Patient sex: F
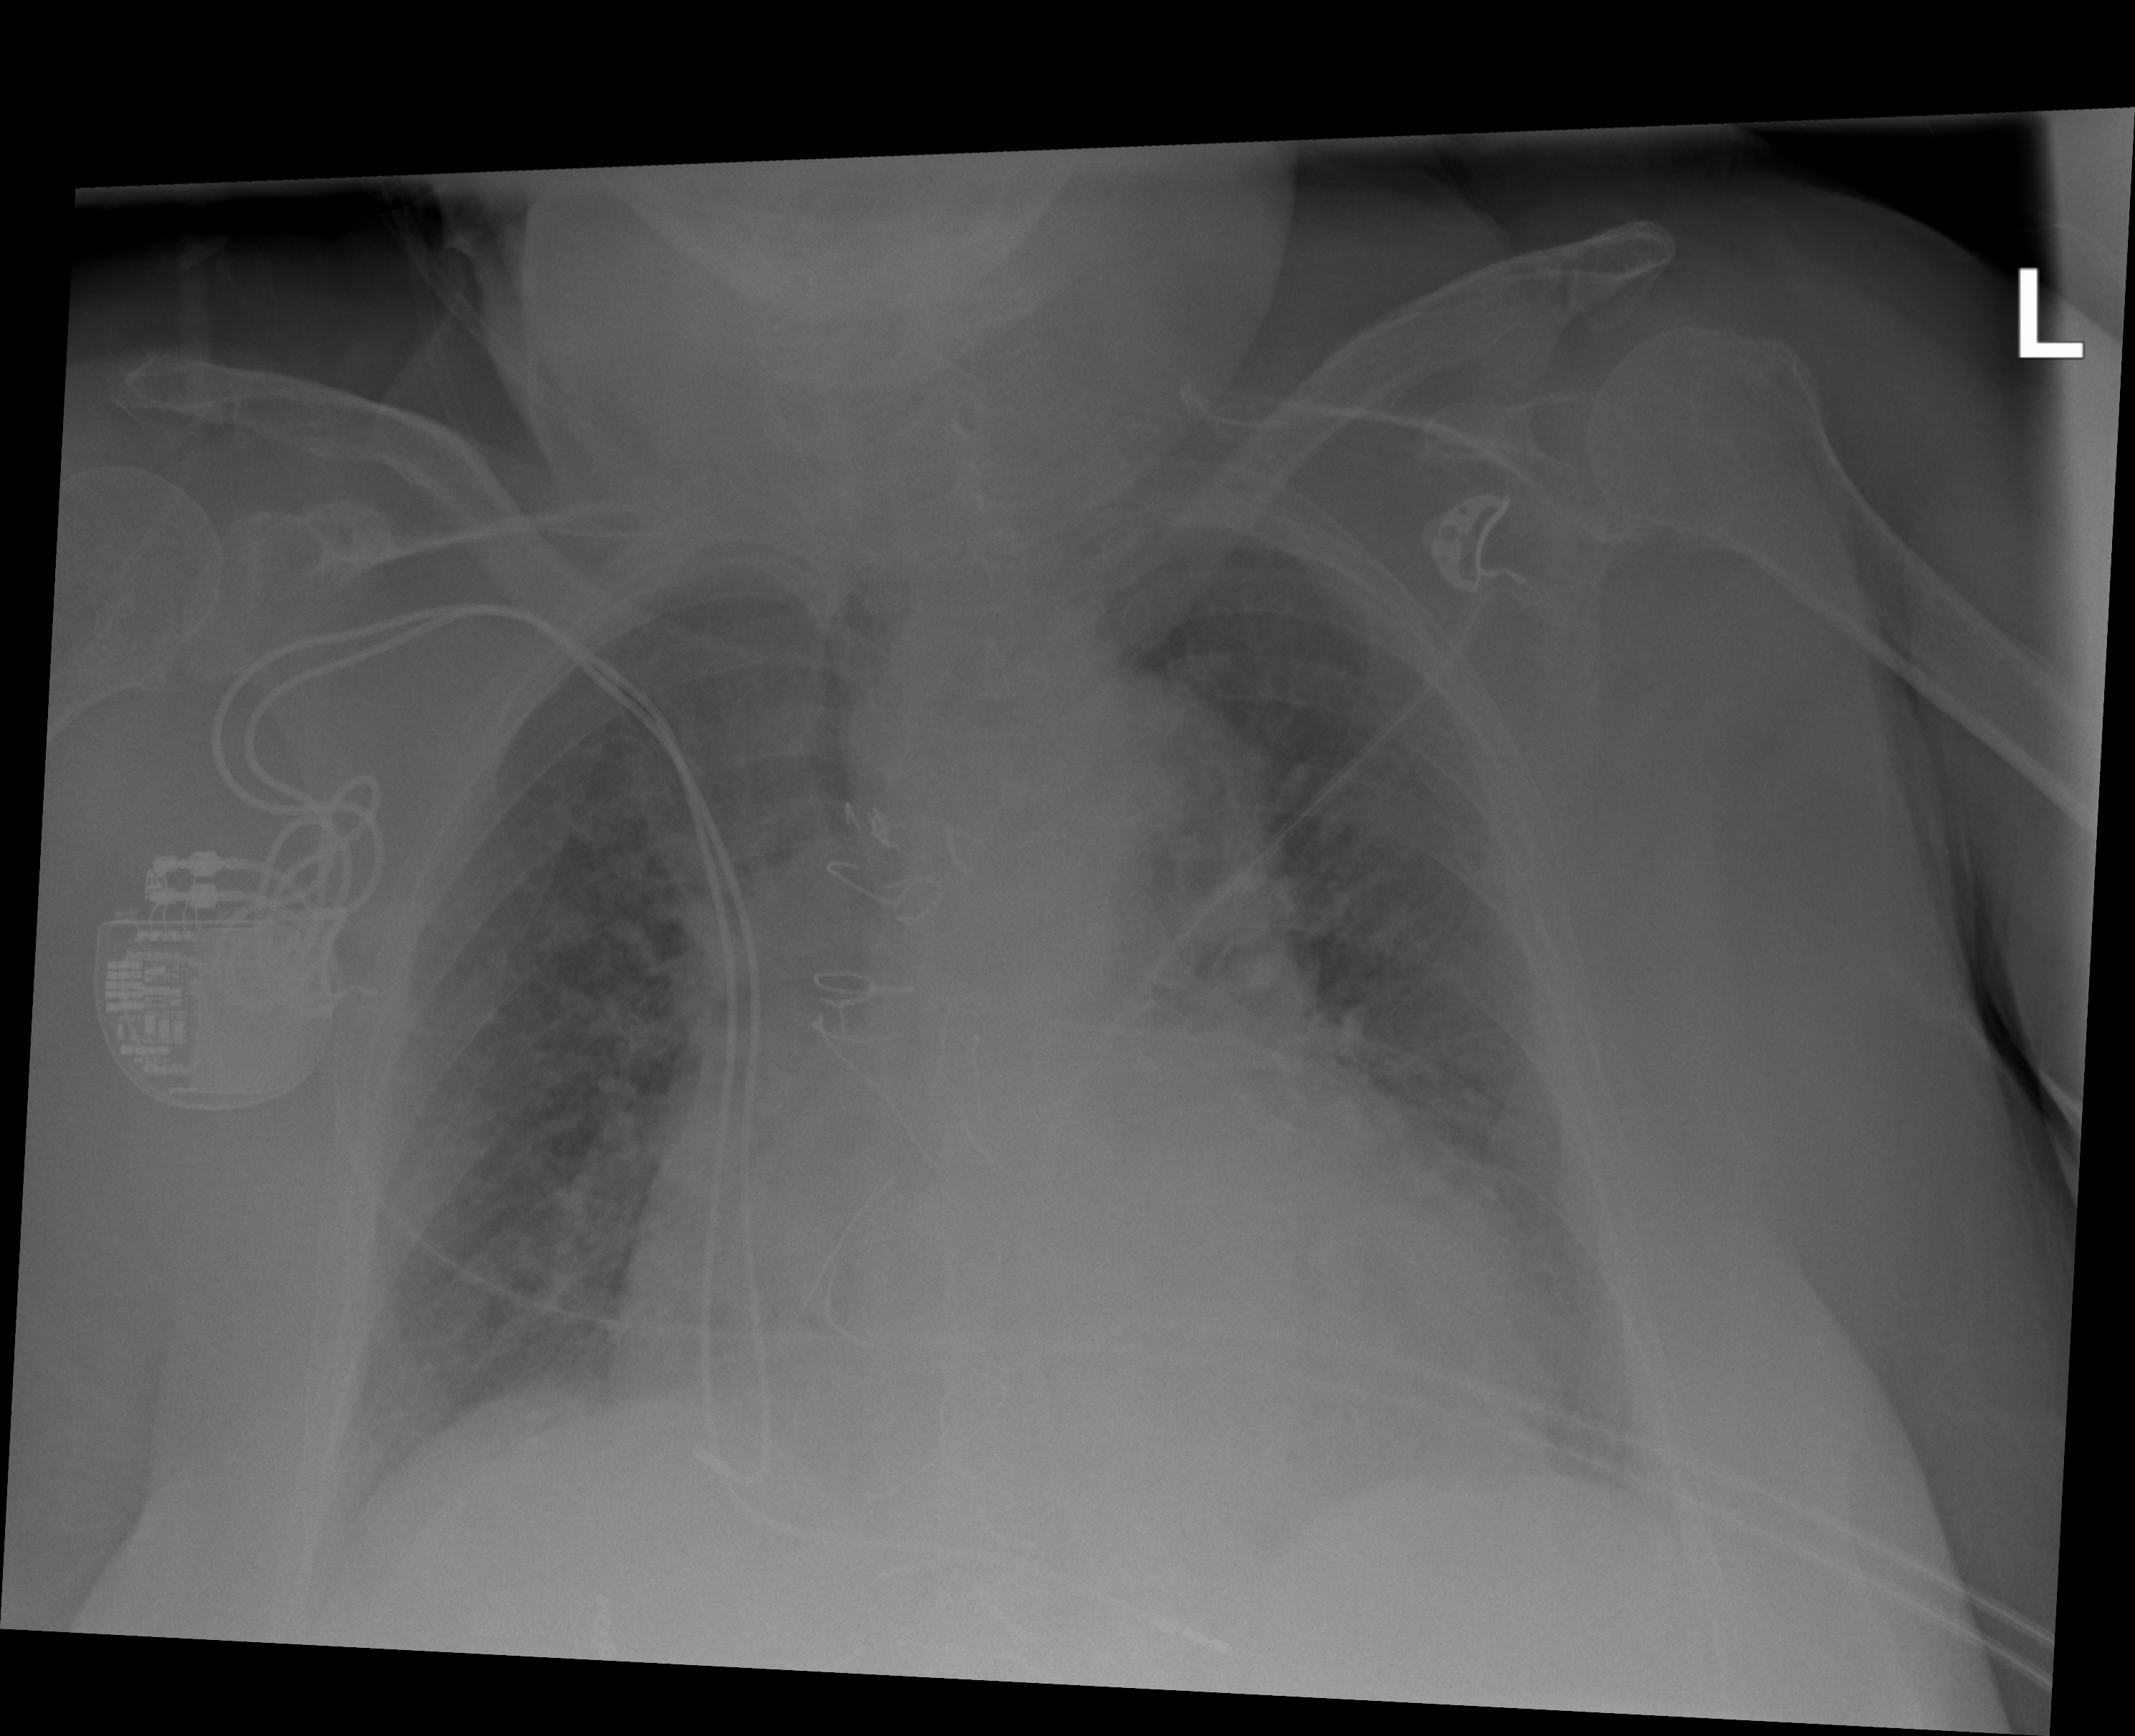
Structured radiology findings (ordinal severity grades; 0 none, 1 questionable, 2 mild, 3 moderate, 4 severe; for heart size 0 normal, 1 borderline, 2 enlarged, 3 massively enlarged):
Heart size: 2
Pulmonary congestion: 2
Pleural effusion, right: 0
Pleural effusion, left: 0
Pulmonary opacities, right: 0
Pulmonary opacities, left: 0
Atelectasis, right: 0
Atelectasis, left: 0